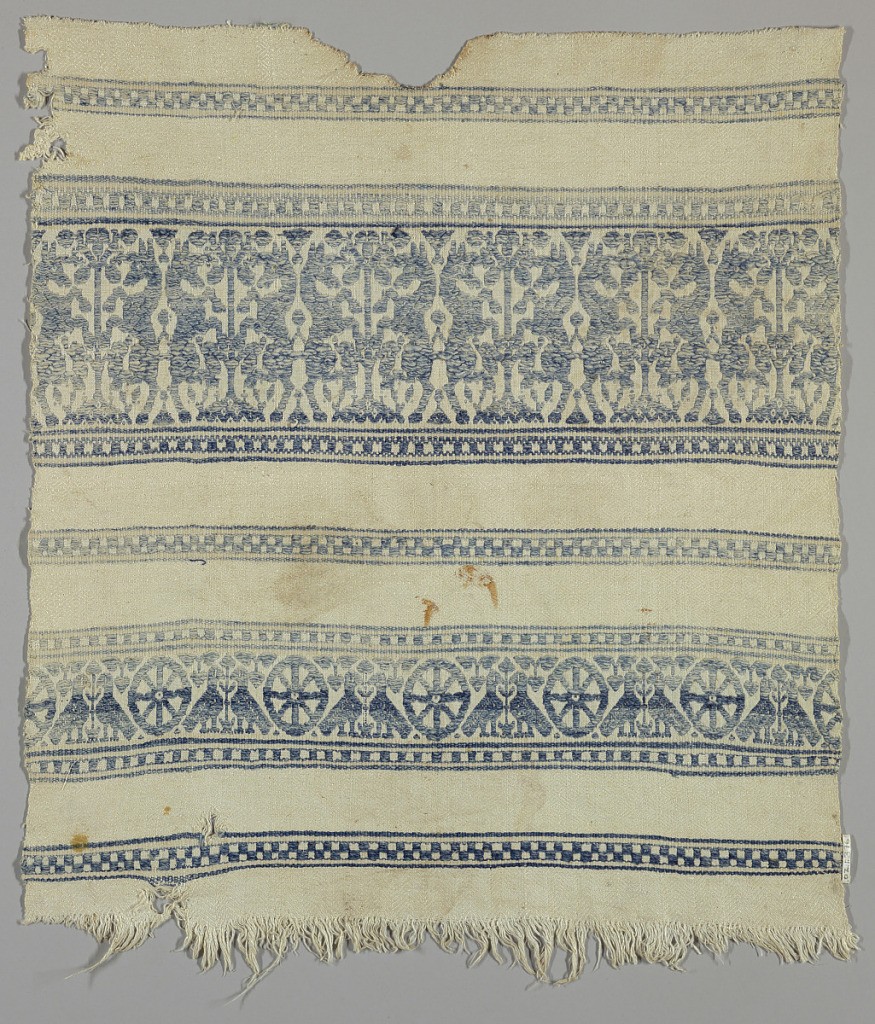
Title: Towel fragment
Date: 17th–18th century
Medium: cotton Technique: twill with supplementary weft forming pattern
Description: Towel fragment with bands of blue pattern containing confronted unicorns on their hind legs and confronted birds with wheel-like shapes.